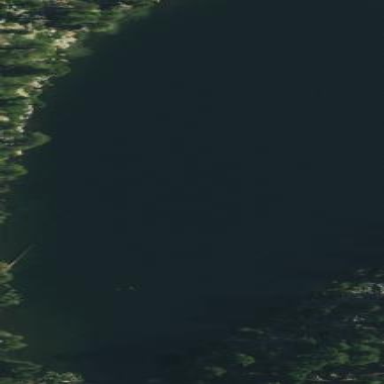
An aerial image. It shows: Lake with natural water.